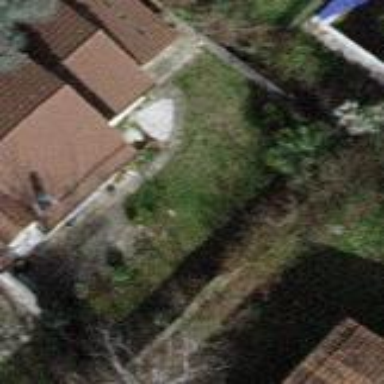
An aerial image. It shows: Garden enclosed by fence.